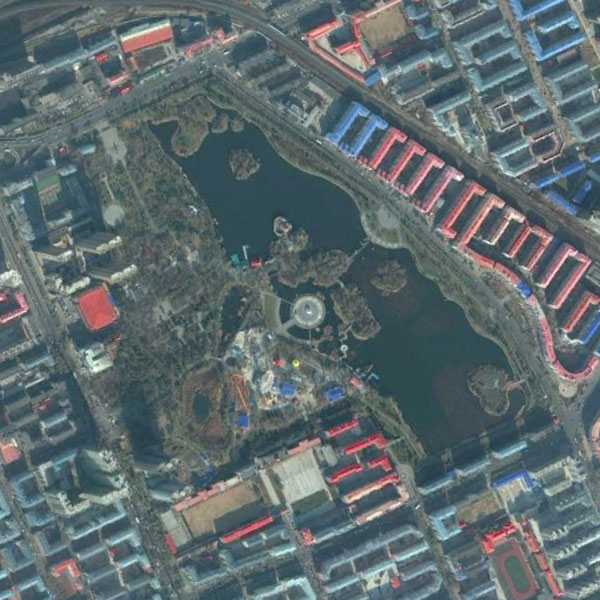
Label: Park